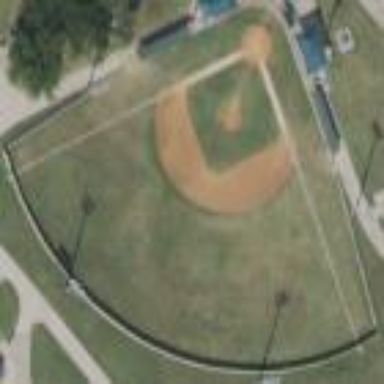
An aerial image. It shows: Baseball pitch for leisure and sports activities.